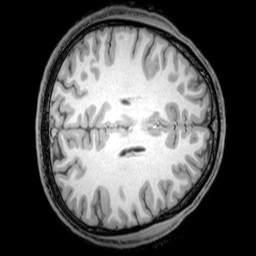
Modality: T1w
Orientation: axial
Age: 22
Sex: male
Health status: healthy
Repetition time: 0.081 s
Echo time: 0.037 s